Field crop: maize
Growth stage: 2
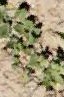
Species: convolvulus